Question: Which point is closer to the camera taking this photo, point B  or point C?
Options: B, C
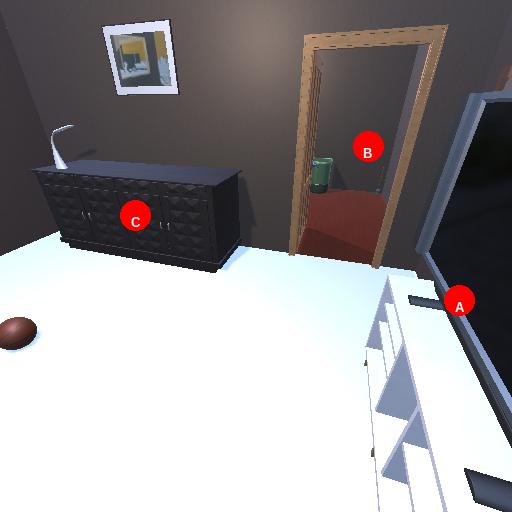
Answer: B